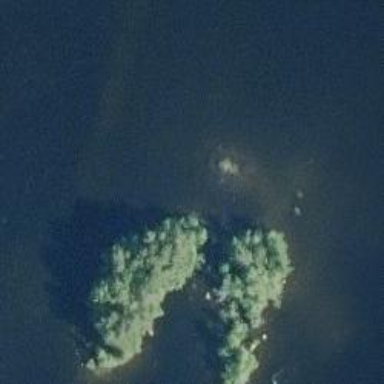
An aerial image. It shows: Islet.